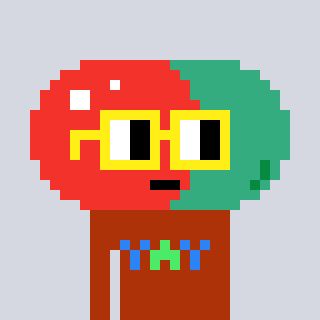
a pixel art character with square yellow glasses, a pill-shaped head and a hotbrown-colored body on a cool background